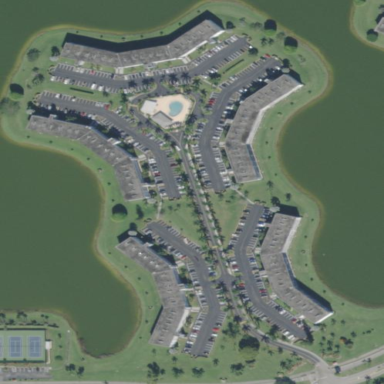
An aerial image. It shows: Residential area consisting of apartment buildings.